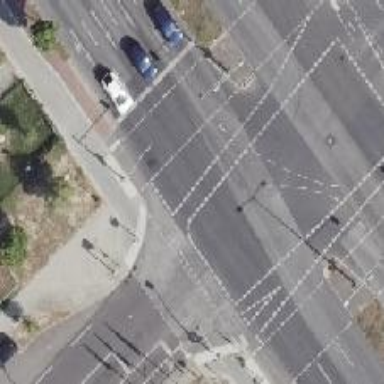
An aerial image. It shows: Asphalt road with cycle lane. There are separate sidewalks on both sides.